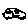
Label: car